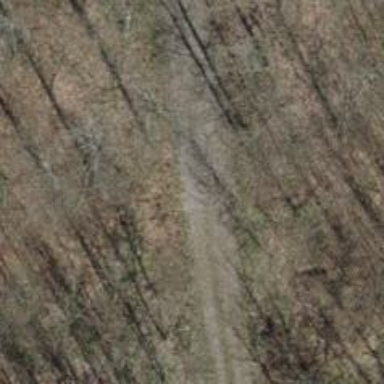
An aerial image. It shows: Compacted grade3 track.